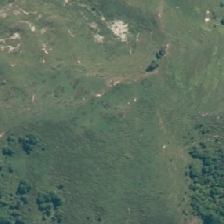
Land cover: low_producing_grassland